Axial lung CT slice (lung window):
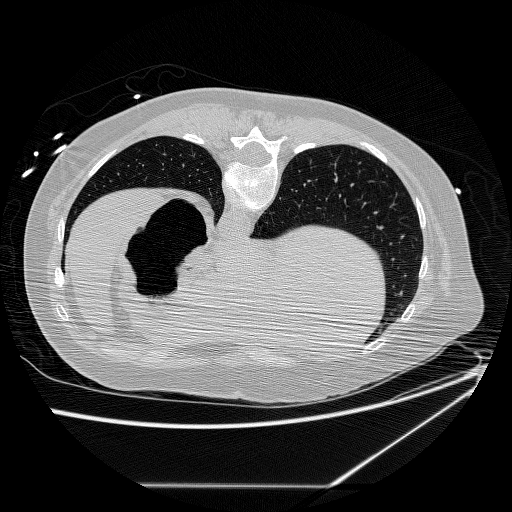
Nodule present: no